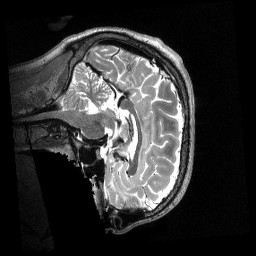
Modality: T2w
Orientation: sagittal
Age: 30
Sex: male
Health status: healthy
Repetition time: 3.2 s
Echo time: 0.563 s